The image shows the envelope spectrum of a rolling-element bearing's vibration signal, with the characteristic fault frequencies (BPFO outer race, BPFI inner race, BSF ball, FTF cage) marked as reference lines. Classify the bearing condition as one of: normal, inner_race, outer_race, ball.
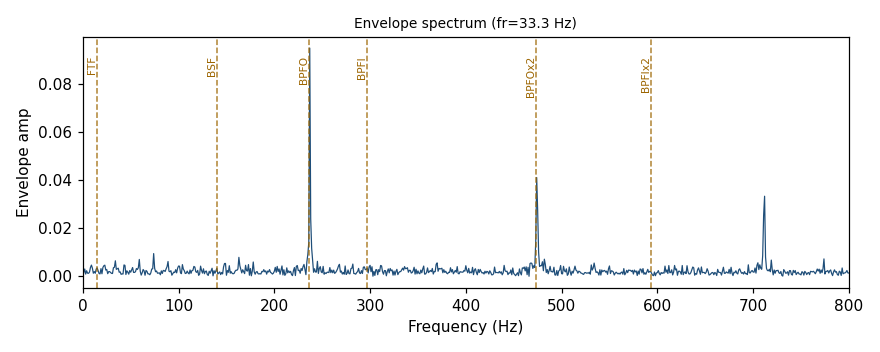
Answer: outer_race